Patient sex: F
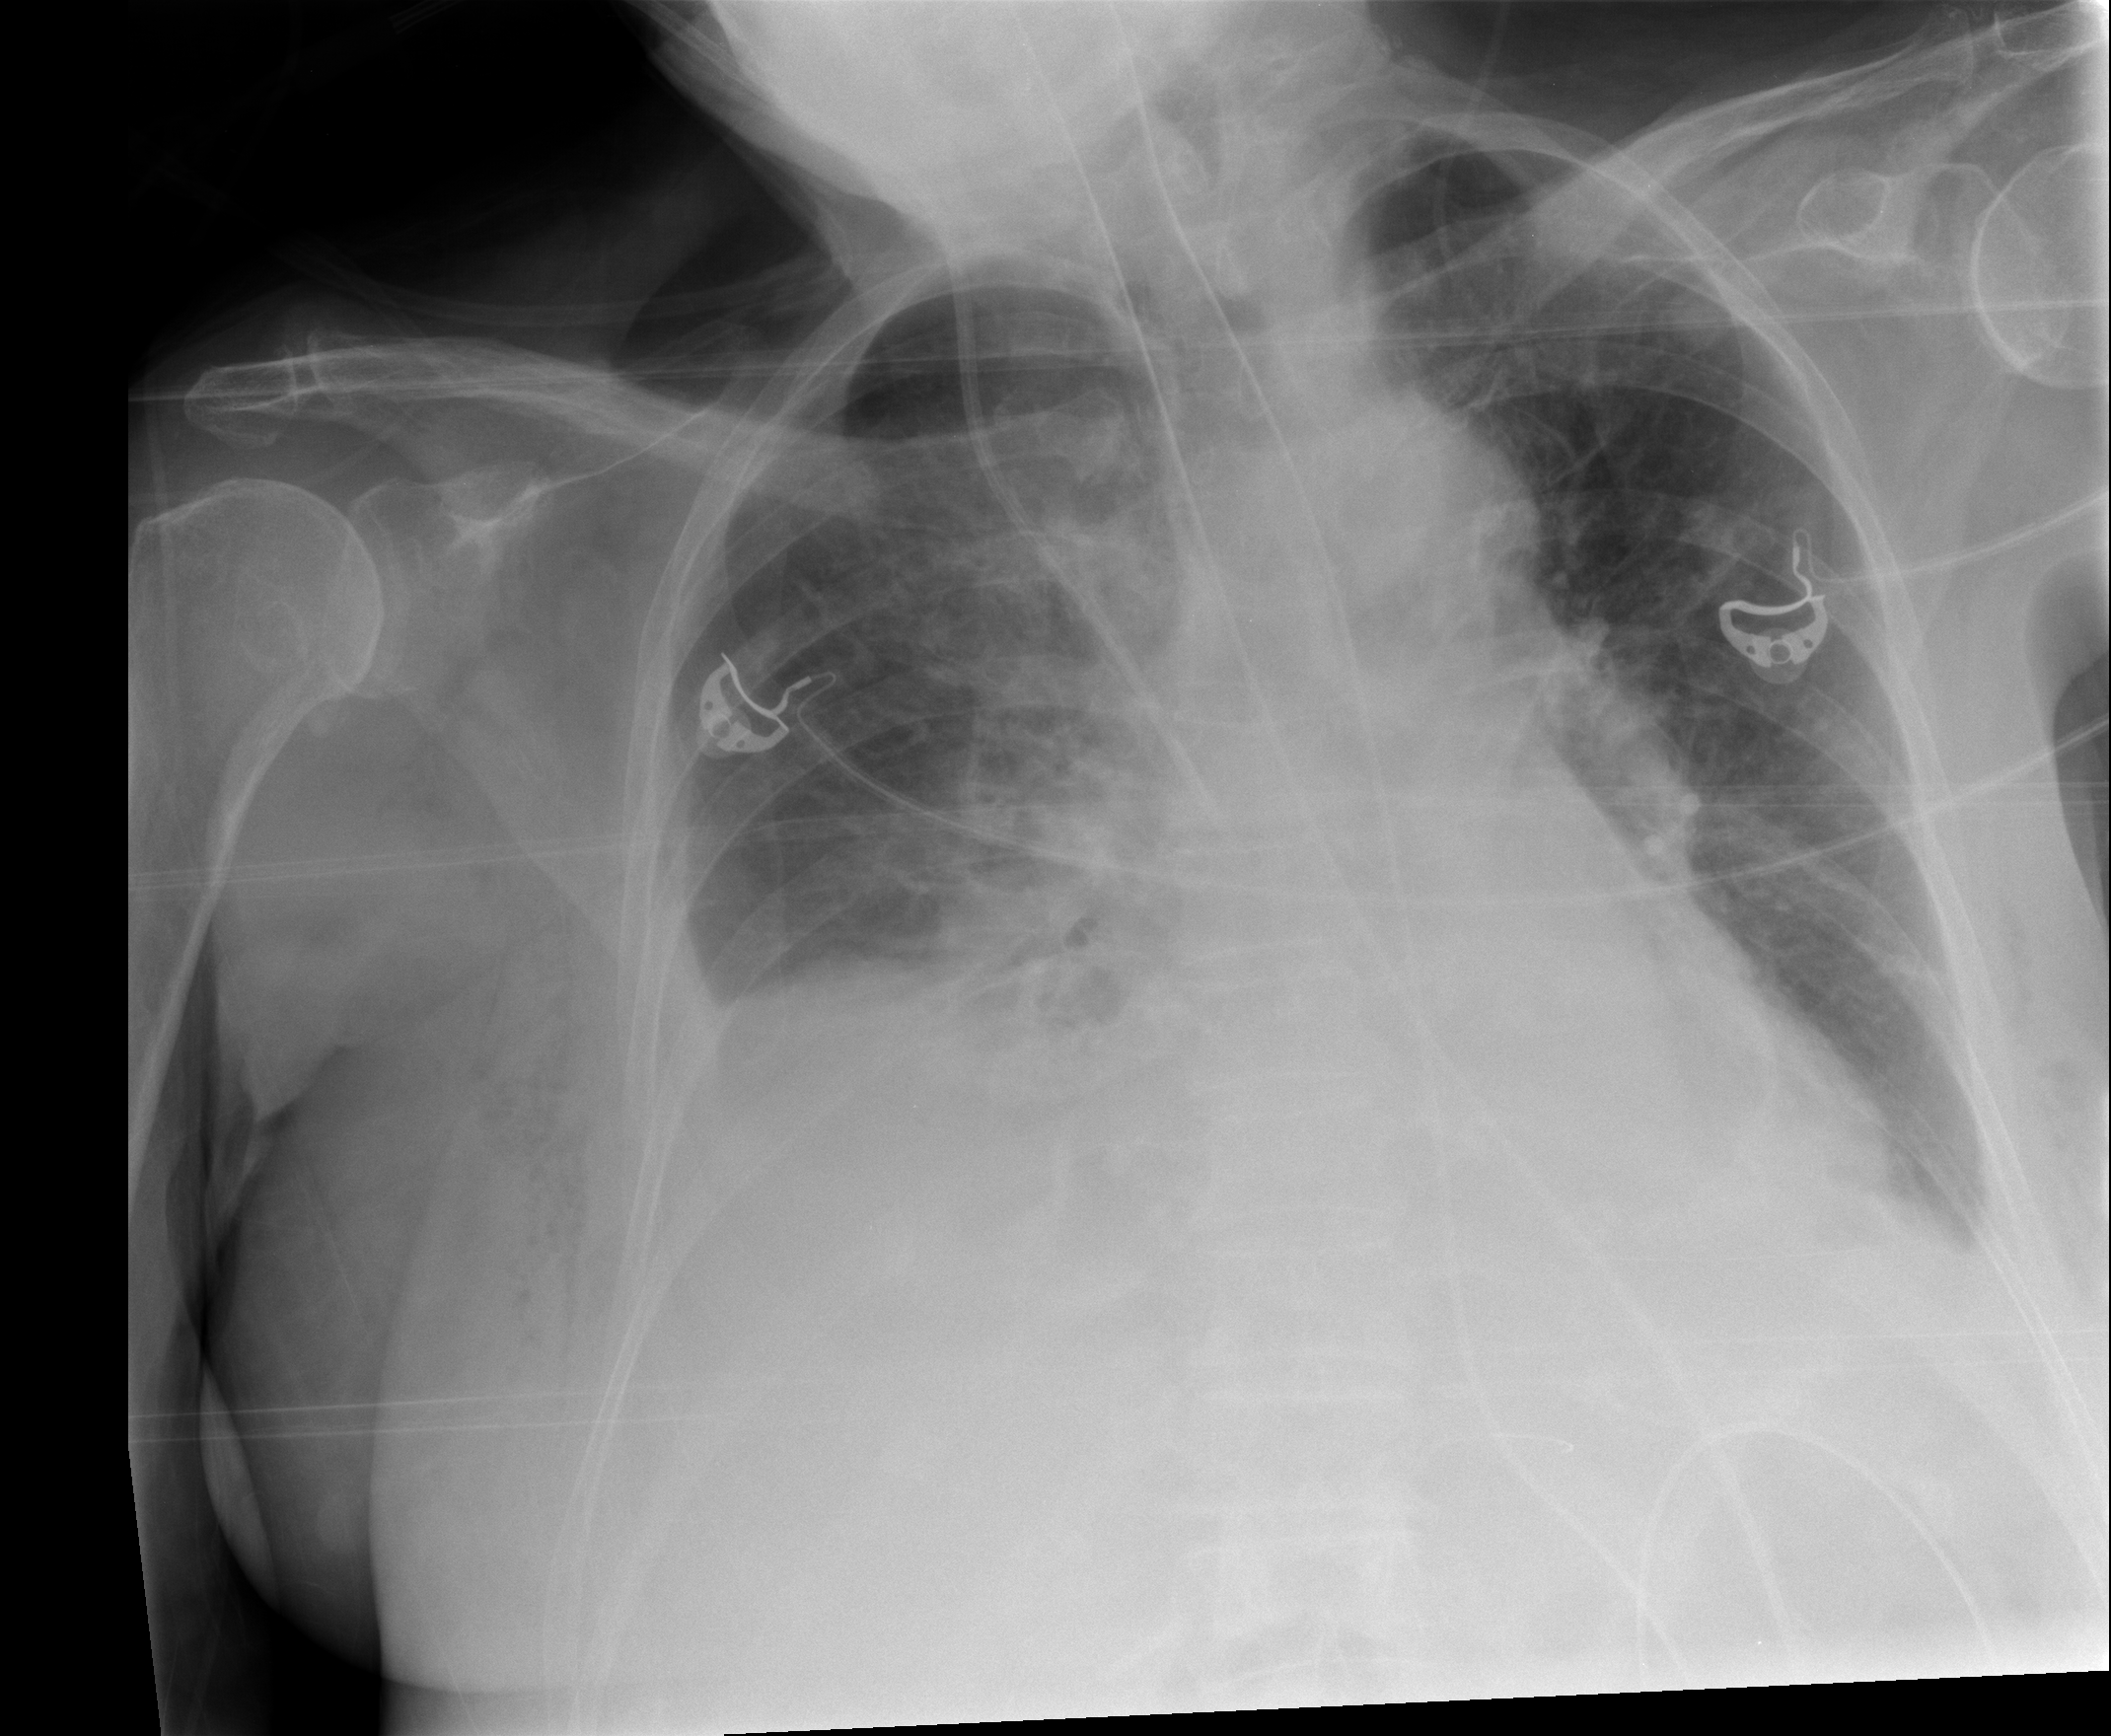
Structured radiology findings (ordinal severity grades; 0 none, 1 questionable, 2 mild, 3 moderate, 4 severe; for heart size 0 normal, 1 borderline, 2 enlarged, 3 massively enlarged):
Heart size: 0
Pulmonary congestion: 0
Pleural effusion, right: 3
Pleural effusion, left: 2
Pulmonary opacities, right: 0
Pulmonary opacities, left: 0
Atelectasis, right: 2
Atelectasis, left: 2